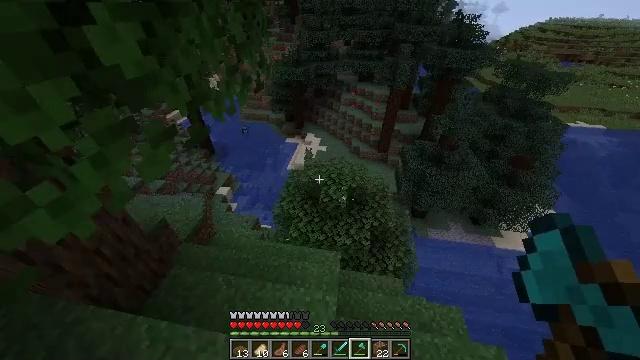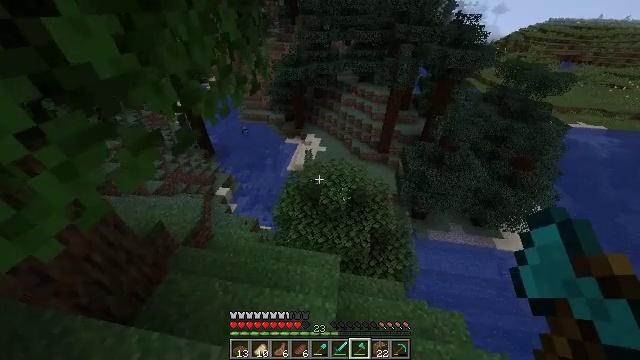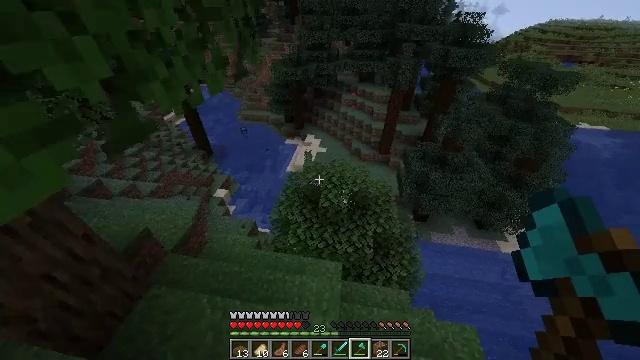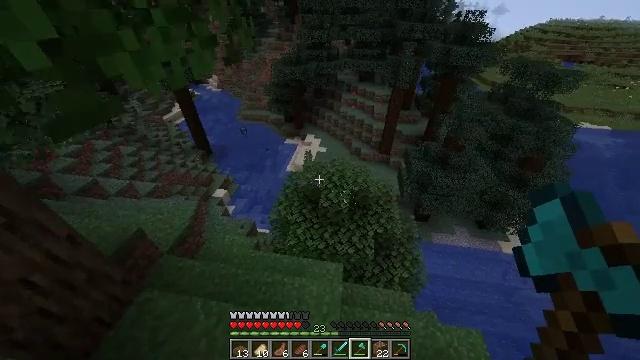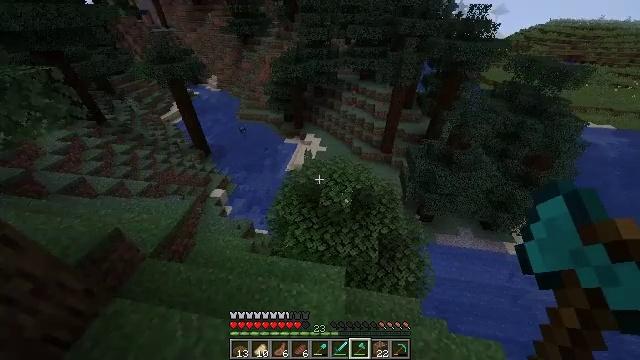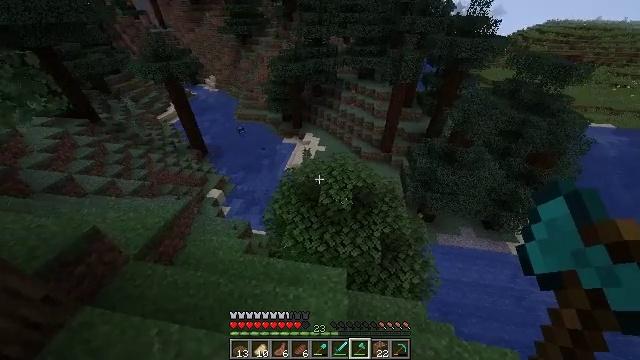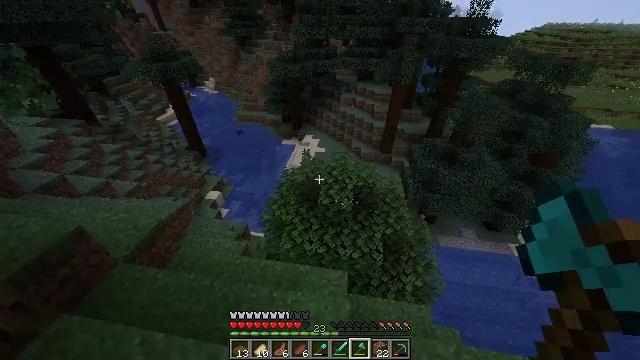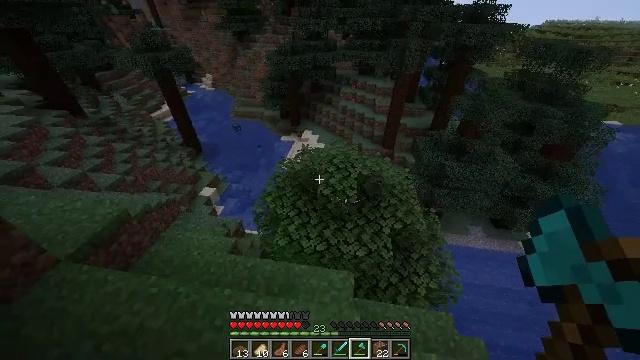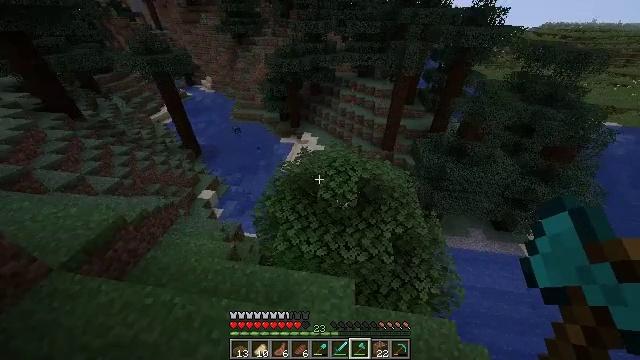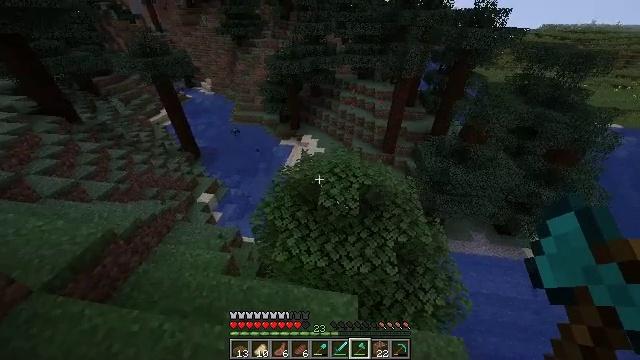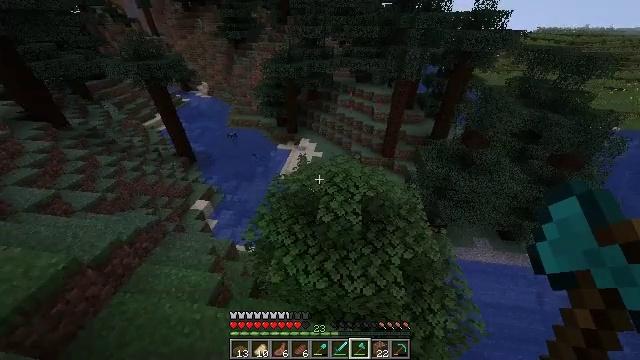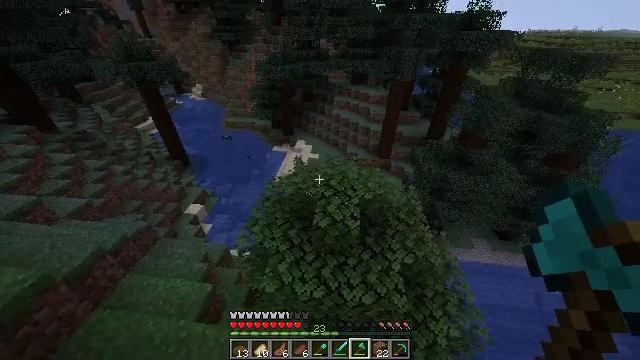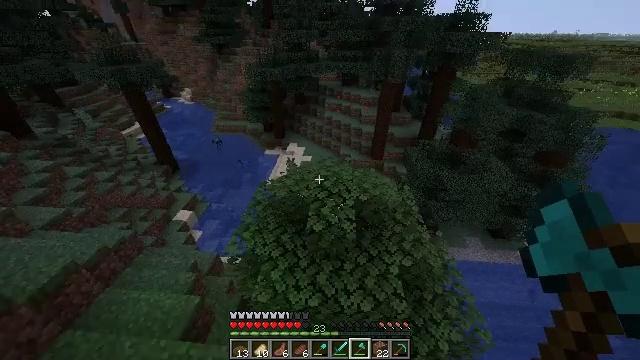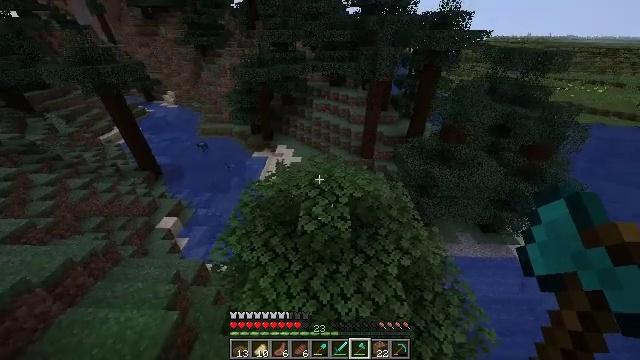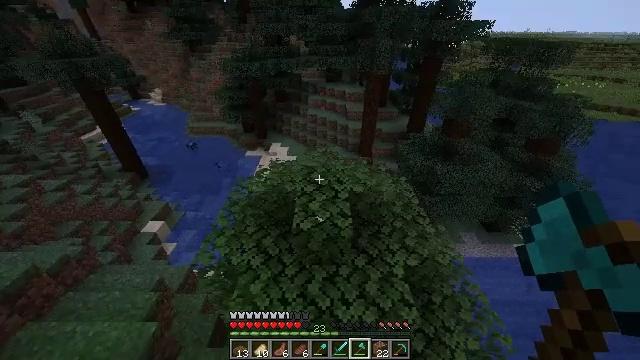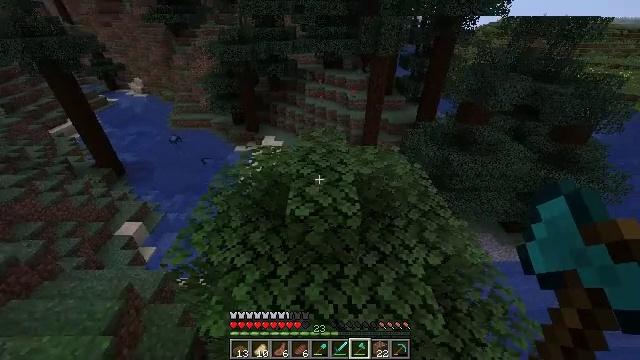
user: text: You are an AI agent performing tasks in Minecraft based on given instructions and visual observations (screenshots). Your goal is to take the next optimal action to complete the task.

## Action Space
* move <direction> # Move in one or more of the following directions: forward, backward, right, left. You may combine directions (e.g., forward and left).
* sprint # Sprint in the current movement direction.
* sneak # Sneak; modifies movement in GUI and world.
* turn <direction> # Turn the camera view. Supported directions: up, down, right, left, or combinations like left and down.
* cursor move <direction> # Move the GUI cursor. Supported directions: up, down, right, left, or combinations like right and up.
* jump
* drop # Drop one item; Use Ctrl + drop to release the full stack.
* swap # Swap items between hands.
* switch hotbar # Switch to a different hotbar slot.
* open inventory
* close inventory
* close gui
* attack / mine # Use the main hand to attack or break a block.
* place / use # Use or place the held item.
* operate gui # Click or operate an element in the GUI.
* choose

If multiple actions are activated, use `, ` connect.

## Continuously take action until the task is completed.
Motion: motion action
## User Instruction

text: Mine fern in the forest.
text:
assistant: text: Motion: move forward
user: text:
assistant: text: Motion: move forward
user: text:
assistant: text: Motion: move forward
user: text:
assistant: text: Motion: move forward
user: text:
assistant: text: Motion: move forward
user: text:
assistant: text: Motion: move forward
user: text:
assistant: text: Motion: move forward
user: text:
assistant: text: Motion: move forward
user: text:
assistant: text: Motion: move forward
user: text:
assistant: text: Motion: move forward
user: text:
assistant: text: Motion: move forward, turn right
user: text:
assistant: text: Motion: move forward, turn right
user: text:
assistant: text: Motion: turn right
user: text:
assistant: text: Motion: turn right
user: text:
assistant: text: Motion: no_op
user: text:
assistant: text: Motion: no_op
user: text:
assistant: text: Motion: no_op
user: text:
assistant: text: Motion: no_op
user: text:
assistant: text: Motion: no_op
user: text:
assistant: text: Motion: no_op
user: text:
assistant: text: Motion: no_op
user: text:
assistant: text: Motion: no_op
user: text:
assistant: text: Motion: no_op
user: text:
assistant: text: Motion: turn left
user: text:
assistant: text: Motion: turn left
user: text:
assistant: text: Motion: turn left
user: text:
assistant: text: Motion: turn left
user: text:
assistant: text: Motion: move forward, turn left
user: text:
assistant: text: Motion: move forward, turn left
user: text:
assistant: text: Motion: move forward, turn left